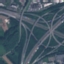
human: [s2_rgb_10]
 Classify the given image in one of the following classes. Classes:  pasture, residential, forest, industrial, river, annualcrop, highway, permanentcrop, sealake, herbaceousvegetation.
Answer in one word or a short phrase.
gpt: Highway